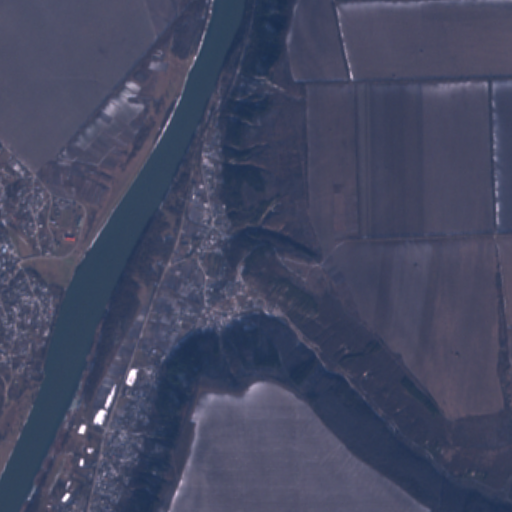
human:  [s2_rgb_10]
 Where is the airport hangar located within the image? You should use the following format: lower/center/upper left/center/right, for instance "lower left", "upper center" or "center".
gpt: The airport hangar is located in the lower left of the image.
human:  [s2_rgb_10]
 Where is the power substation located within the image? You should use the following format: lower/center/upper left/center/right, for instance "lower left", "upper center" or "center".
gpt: The power substation is located in the lower left of the image.
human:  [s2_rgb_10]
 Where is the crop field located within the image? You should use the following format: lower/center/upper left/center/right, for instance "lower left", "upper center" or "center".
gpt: There is no crop field in the image.